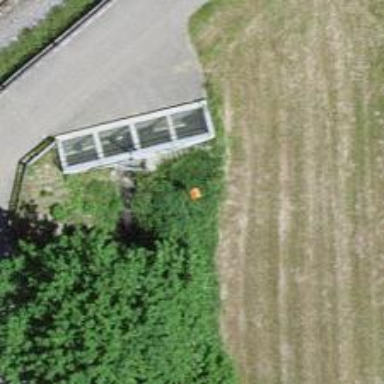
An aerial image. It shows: Aerial marker colored orange.